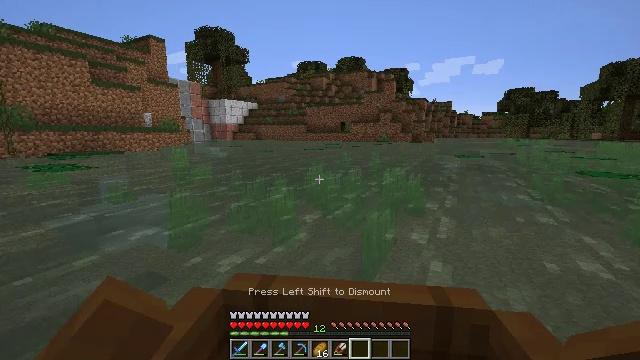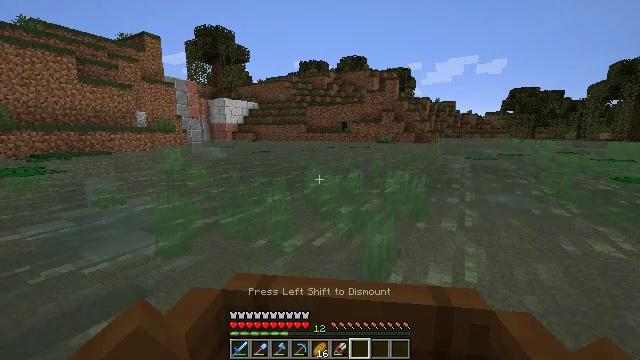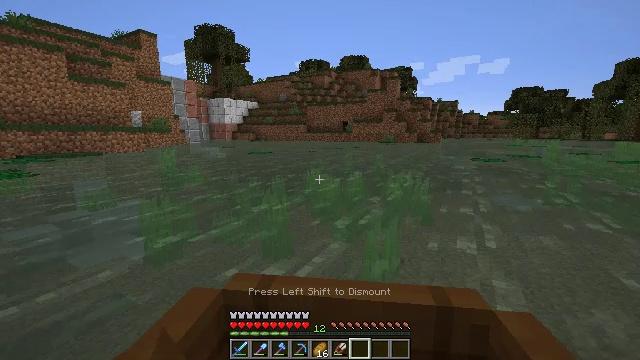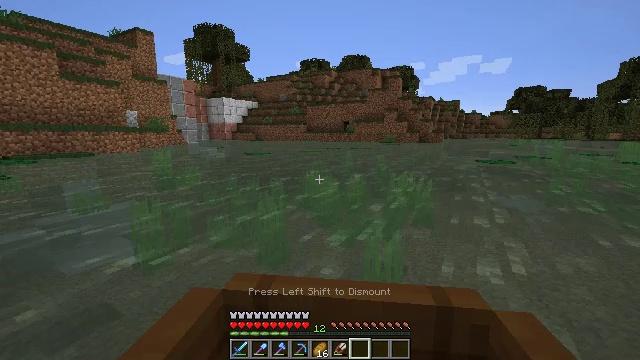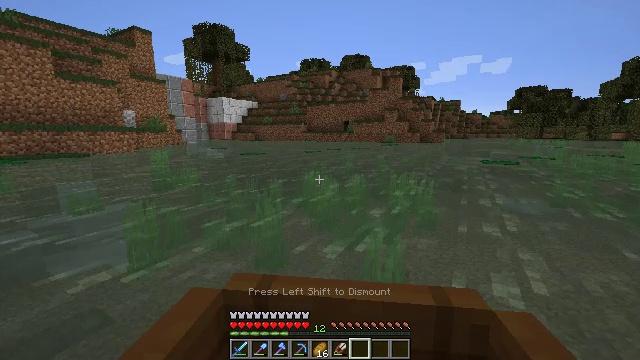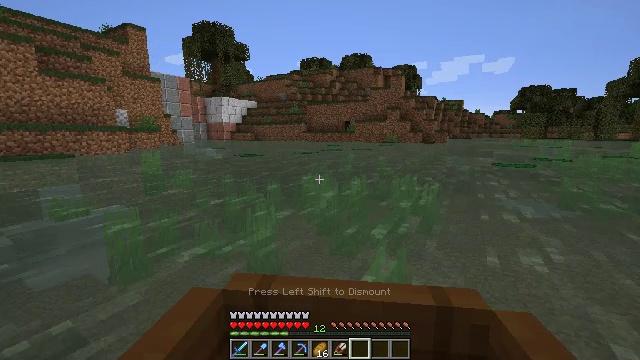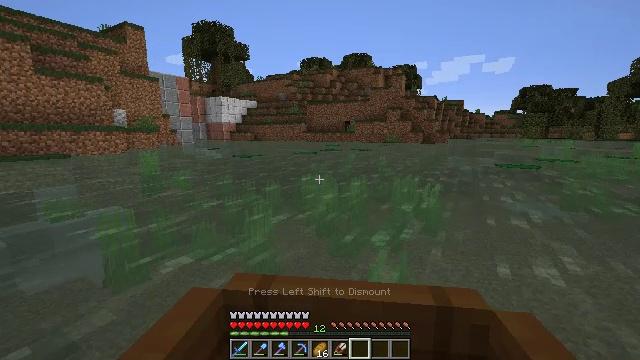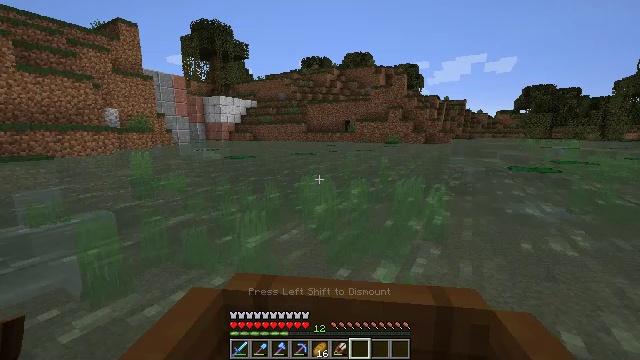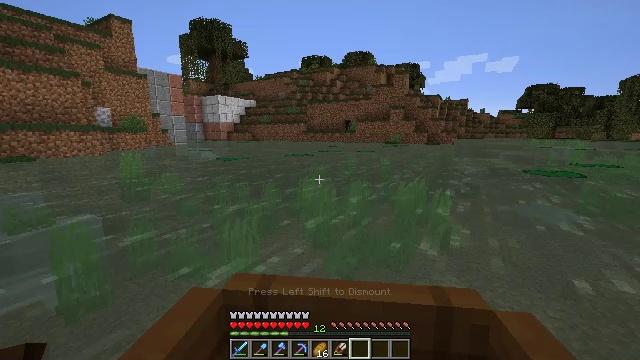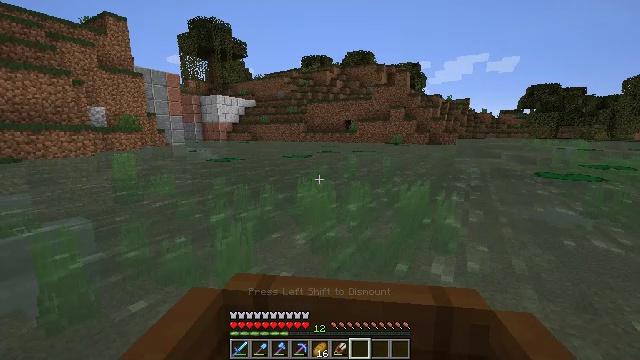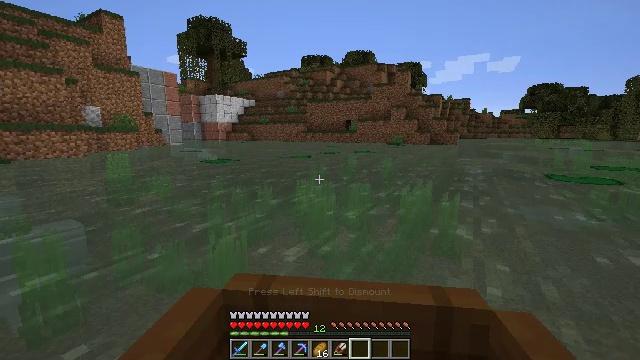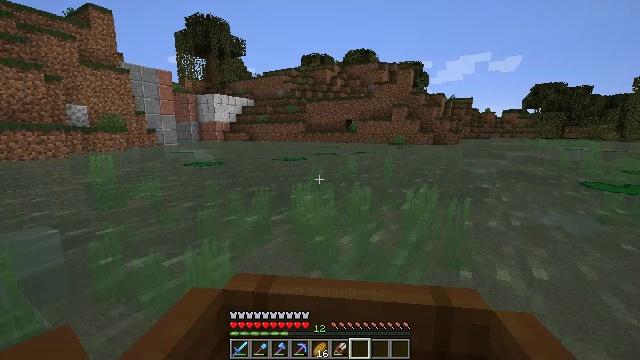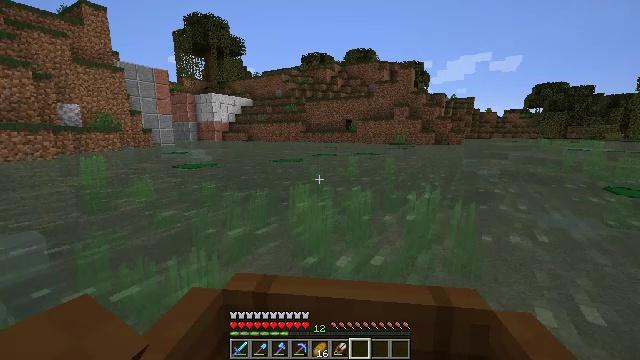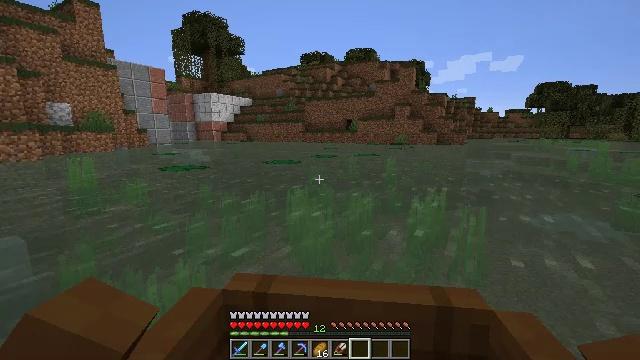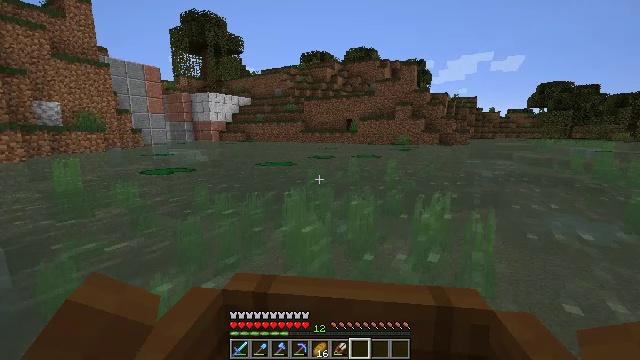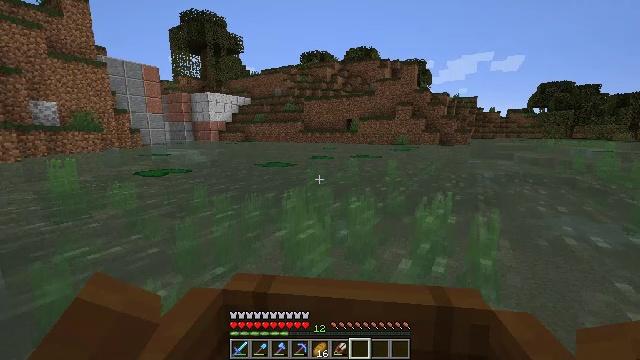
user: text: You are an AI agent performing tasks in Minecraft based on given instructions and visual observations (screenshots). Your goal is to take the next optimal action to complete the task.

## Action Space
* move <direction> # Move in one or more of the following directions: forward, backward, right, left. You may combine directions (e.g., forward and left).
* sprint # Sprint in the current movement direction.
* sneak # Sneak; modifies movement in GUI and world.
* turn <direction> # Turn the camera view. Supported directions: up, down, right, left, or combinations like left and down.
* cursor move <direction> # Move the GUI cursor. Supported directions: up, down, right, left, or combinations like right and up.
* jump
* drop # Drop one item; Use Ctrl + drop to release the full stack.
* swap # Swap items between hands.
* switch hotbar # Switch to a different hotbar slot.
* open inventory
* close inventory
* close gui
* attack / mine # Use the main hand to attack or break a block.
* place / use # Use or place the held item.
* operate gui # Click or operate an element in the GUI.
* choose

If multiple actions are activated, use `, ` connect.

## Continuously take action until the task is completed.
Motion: motion action
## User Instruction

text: Gather seagrass near the seafloor.
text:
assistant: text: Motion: move forward
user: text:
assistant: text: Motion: move forward
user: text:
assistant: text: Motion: move forward
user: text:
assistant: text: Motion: move forward
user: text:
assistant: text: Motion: move forward
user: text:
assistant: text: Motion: move forward
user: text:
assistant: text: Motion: move forward
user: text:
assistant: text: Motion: move forward
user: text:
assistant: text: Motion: move forward
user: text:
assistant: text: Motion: move forward
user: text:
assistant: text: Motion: move forward
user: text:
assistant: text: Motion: move forward
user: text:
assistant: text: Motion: move forward
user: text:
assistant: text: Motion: move forward
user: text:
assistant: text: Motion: move forward
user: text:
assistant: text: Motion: move forward
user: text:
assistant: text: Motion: move forward
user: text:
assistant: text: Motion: move forward
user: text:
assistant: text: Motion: move forward
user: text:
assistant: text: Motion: move forward
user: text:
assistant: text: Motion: move forward
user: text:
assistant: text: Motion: move forward and move left
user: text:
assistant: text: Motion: move forward and move left
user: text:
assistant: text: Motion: move forward and move left
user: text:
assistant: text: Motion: move forward
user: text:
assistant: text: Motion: move forward
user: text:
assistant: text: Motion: move forward
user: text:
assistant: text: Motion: move forward
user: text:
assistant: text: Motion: move forward
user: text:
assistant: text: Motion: move forward